Interaction volume radius: 10 \u00c5
Interaction volume height: 40 \u00c5
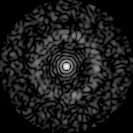
Disorder parameter: 0.8441